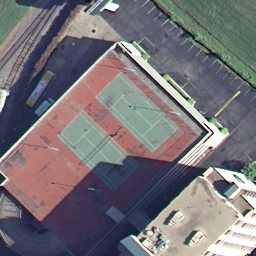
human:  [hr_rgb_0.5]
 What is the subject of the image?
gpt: tennis court